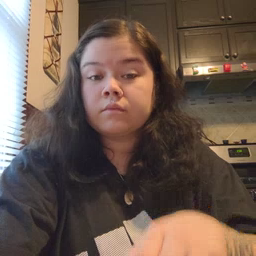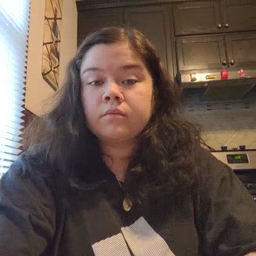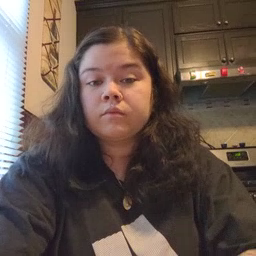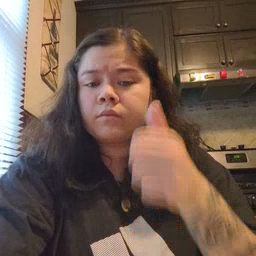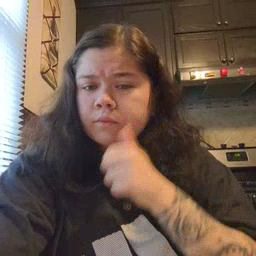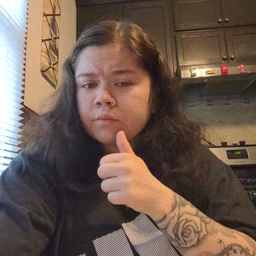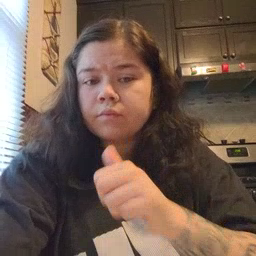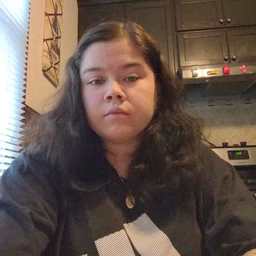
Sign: girl